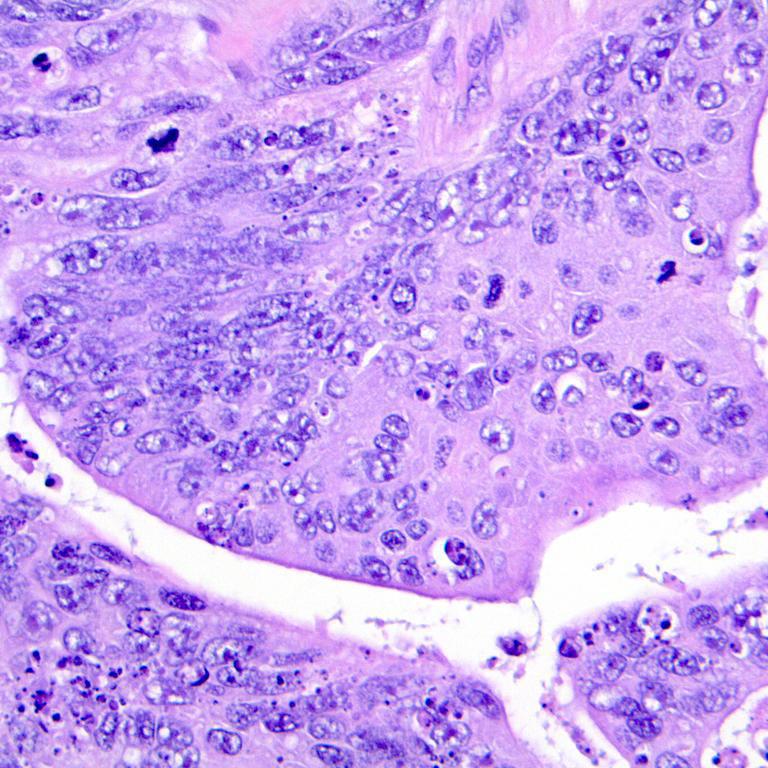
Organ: colon
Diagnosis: adenocarcinomas